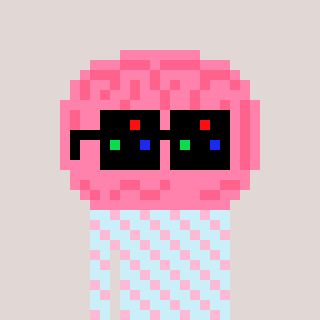
a pixel art character with square black sunglasses, a brain-shaped head and a cold-colored body on a warm background